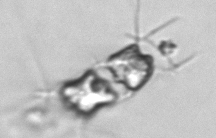
Label: Chaetoceros_didymus